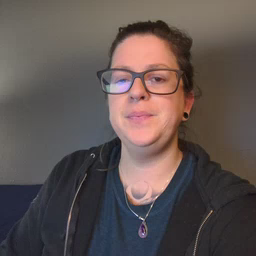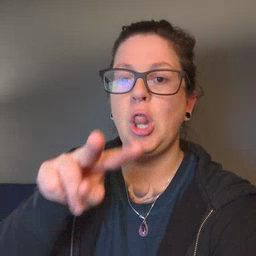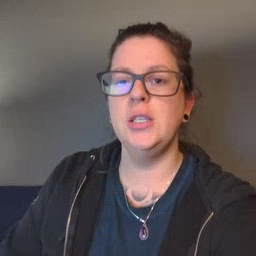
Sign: look